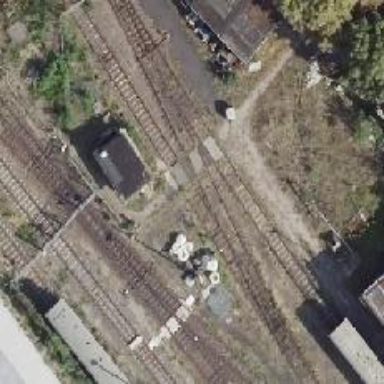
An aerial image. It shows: Preserved railway yard with electrified contact lines.